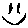
Label: smiley face